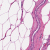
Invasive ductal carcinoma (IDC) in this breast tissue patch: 0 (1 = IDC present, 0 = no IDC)